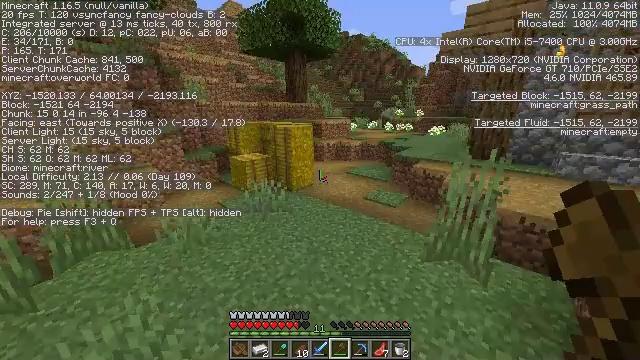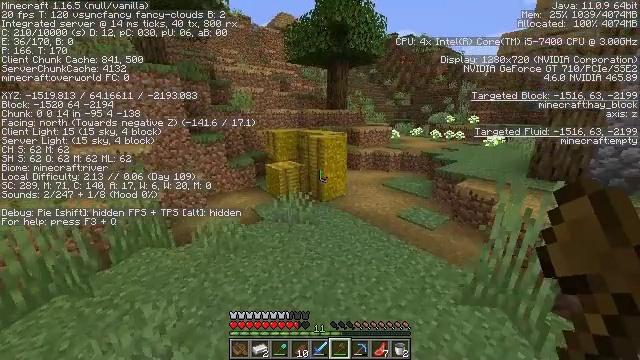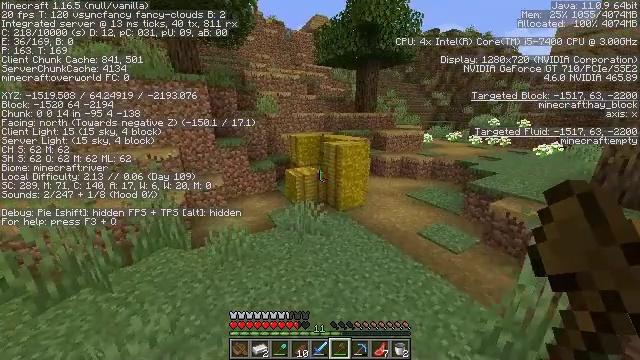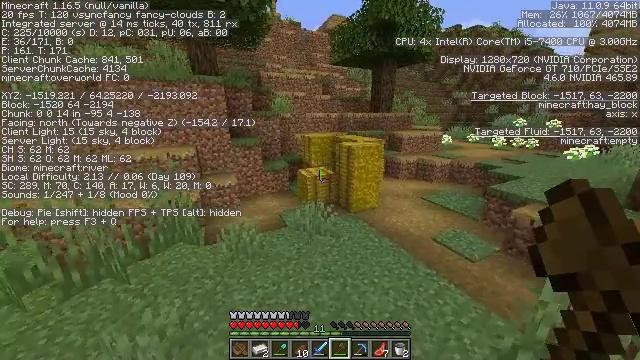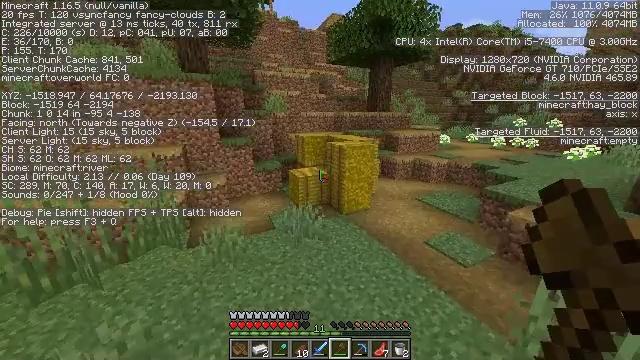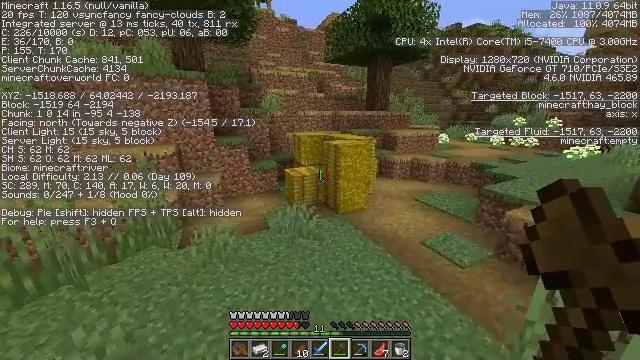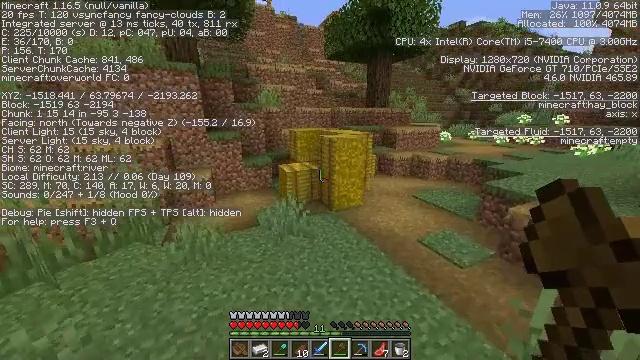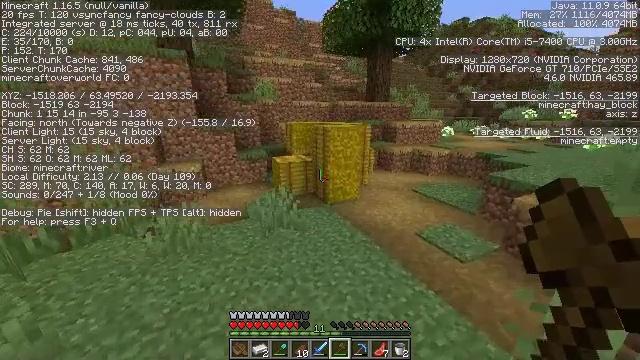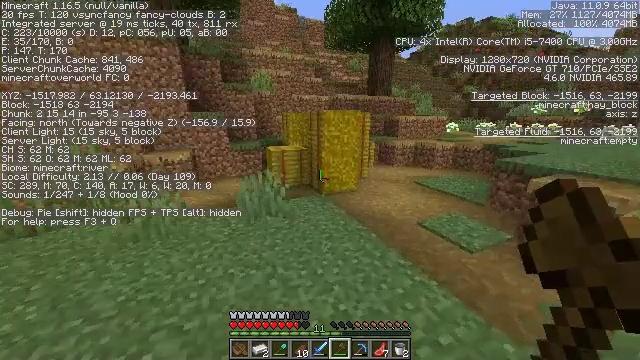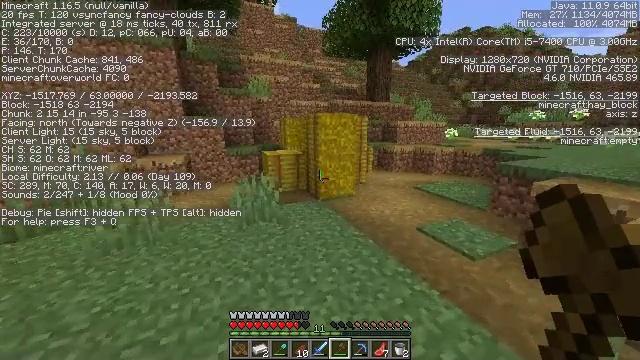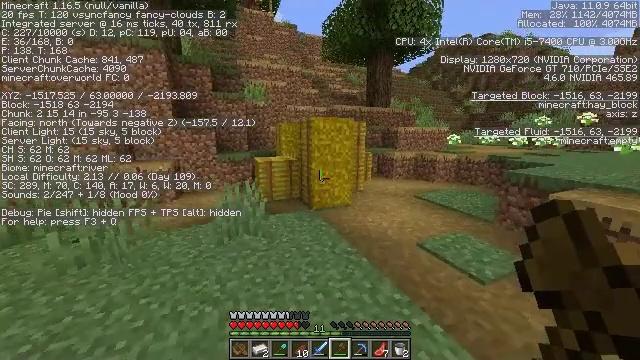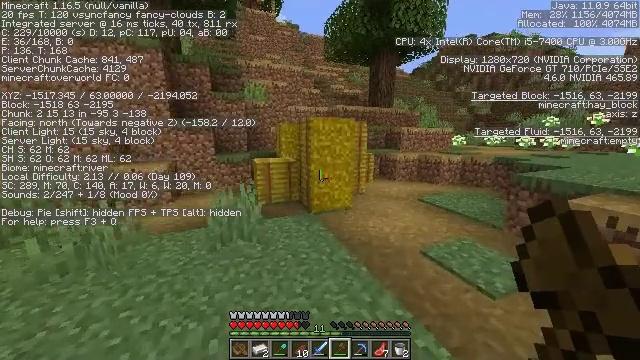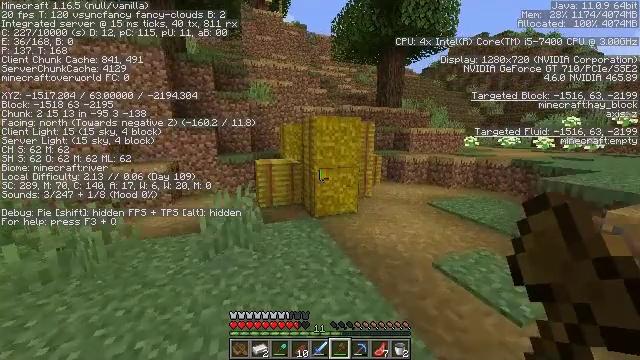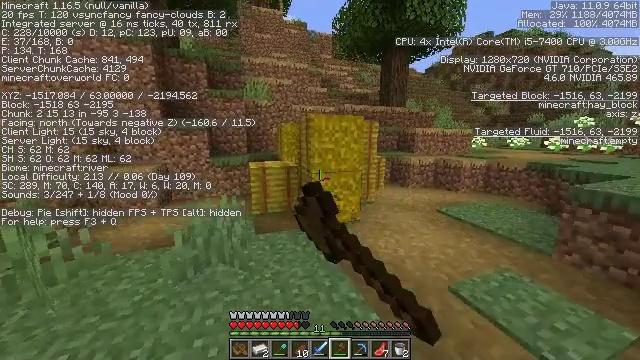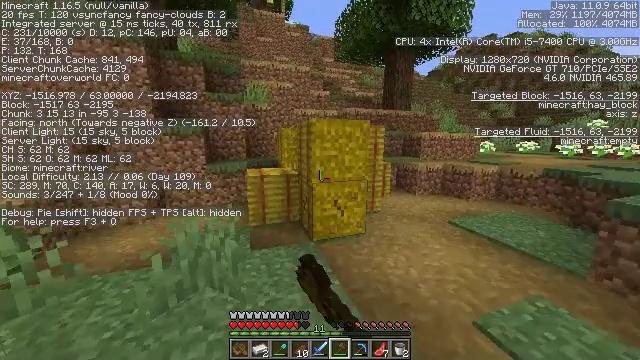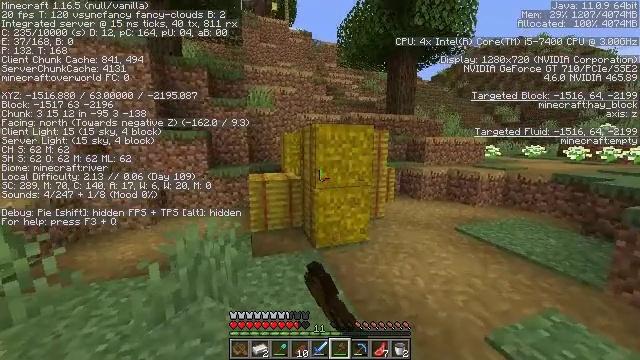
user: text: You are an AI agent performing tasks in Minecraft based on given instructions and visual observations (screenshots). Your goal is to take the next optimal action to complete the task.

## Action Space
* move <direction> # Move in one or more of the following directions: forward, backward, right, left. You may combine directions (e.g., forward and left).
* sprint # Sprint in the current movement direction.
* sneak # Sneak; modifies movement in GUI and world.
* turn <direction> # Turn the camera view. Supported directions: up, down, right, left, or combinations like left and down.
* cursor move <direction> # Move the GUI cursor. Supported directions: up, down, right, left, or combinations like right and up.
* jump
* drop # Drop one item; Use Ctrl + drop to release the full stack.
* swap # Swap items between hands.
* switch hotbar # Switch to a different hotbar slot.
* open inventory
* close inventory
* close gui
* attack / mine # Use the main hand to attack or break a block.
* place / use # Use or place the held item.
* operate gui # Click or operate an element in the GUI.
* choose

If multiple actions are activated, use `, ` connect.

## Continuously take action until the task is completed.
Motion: motion action
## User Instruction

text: Attack the hay block to get hay.
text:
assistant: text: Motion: move forward, turn left
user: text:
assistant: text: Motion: move forward, turn left
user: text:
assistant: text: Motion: move forward, turn left
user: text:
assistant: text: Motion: move forward
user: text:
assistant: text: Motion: move forward
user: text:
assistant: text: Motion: move forward
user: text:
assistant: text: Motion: move forward
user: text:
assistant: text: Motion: move forward, turn left and up
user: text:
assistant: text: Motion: move forward, turn up
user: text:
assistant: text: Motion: move forward, turn up
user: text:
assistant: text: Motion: move forward
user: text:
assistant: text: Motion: move forward, turn left, attack / mine
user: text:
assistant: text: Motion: move forward, attack / mine
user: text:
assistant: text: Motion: move forward, turn up, attack / mine
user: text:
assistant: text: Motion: move forward, turn up, attack / mine
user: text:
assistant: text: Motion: attack / mine
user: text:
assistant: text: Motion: attack / mine
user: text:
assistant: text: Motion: attack / mine
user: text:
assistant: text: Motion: attack / mine
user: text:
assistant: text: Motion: attack / mine
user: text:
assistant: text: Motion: attack / mine
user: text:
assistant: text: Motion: attack / mine
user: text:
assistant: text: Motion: attack / mine
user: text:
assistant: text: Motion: attack / mine
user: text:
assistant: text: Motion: attack / mine
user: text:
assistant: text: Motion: attack / mine
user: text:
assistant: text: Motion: attack / mine
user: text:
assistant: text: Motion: attack / mine
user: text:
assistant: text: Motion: move forward, attack / mine
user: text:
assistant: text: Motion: move forward, attack / mine